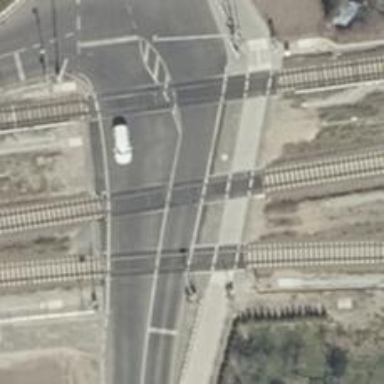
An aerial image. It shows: Full barrier level crossing along the railway.